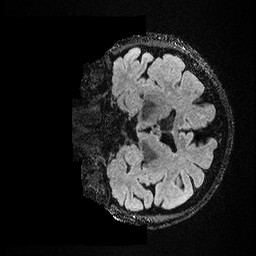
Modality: FLAIR
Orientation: coronal
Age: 63
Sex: female
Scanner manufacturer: ge
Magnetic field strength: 3 T
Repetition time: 4.802 s
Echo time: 0.1158 s